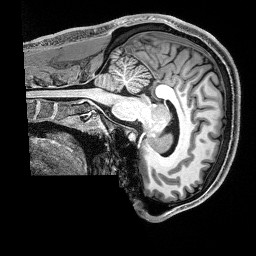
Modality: T1w
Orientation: sagittal
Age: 33
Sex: female
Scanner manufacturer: siemens
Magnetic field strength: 3 T
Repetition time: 2.8 s
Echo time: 0.00212 s